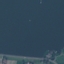
Label: SeaLake